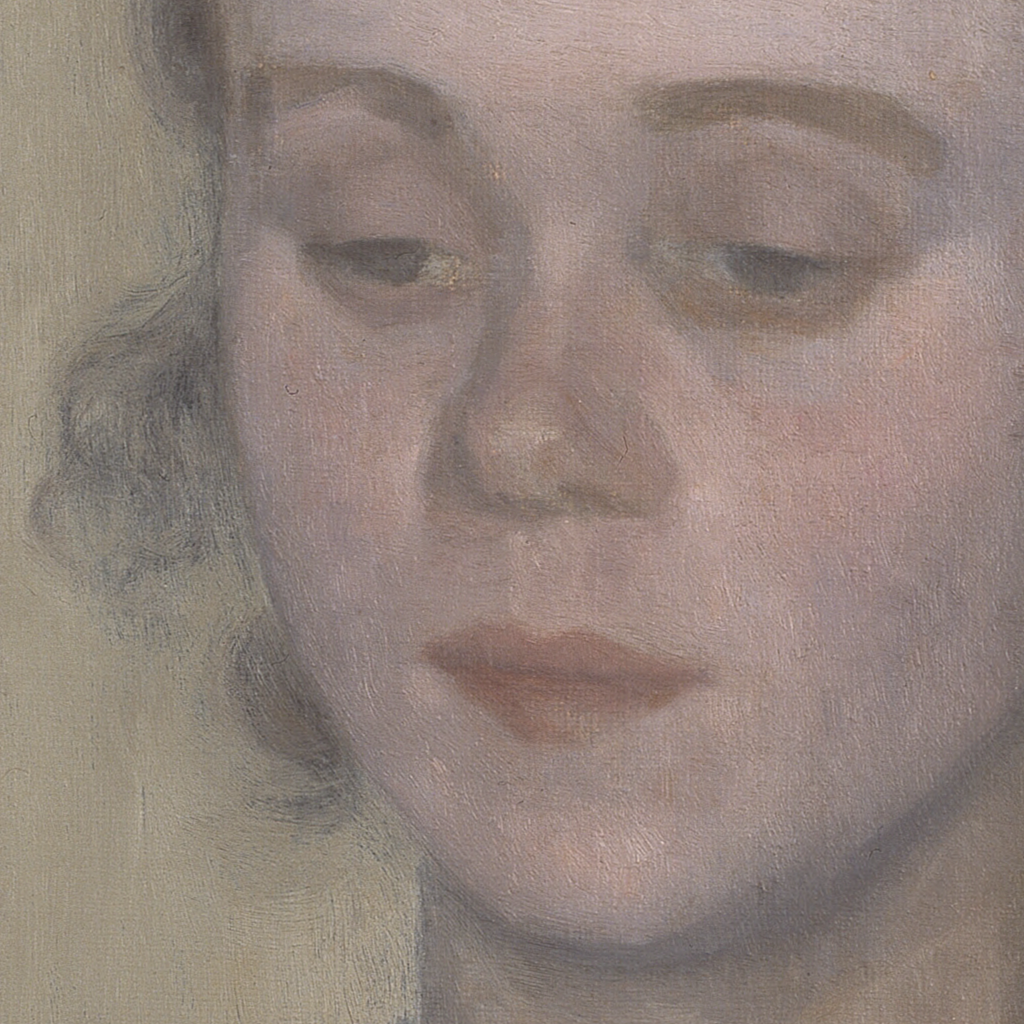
portrait painting, extreme close up, soft diffused light, young woman, eyes downcast, short dark hair, pale neutral background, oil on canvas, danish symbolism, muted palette